You are looking at the envelope spectrum of a bearing's vibration signal. The marked vertical lines are the theoretical fault frequencies for the outer race, inner race, rolling elements, and cage. Based on the visible evidence, which condition applies: normal, inner_race, outer_race, ball?
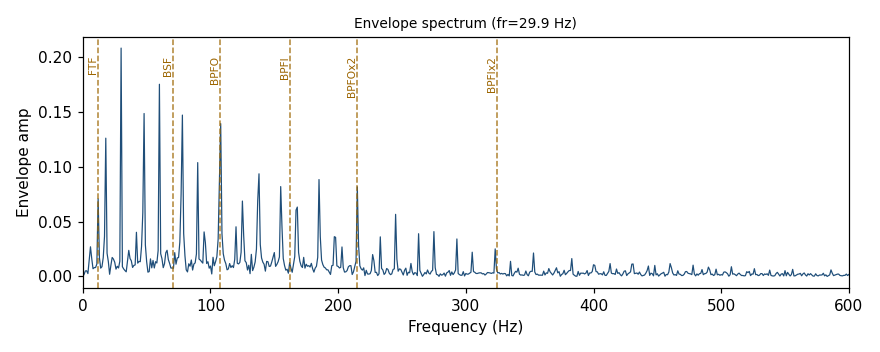
Answer: outer_race